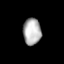
Tissue: lung
Cell type: Endothelial cells
Senescence score: 0.642
Nuclear area (px): 469
Mean DAPI intensity: 177.33